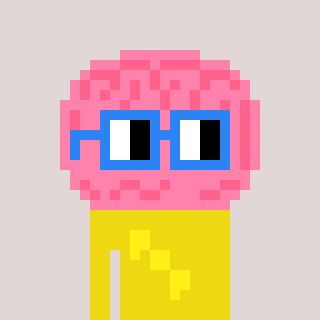
a pixel art character with square blue glasses, a brain-shaped head and a yellow-colored body on a warm background